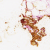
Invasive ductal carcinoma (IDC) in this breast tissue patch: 0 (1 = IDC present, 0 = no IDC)